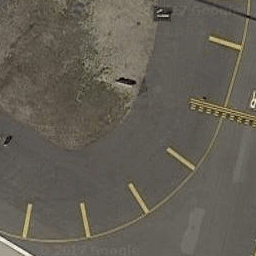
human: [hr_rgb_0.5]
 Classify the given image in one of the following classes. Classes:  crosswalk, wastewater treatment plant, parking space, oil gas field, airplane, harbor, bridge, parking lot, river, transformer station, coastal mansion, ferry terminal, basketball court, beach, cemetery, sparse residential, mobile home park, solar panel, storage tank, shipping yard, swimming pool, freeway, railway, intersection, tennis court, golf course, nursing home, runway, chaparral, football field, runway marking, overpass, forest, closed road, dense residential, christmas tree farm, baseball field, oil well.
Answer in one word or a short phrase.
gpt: runway marking